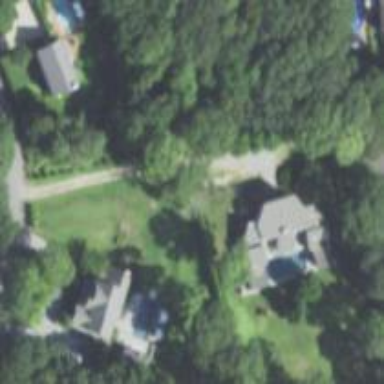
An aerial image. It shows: Driveway.